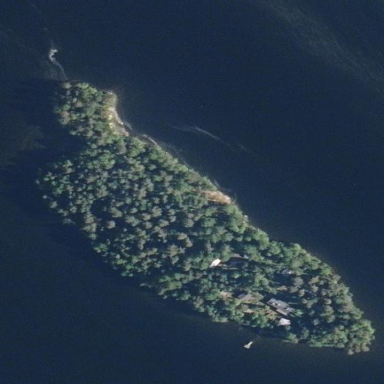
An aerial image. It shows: Islet.